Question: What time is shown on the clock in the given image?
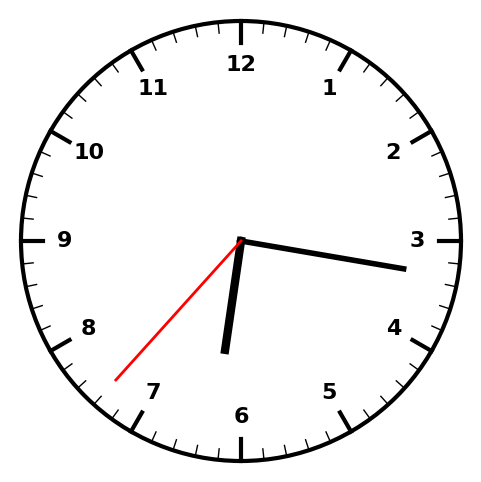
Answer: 06:16:37